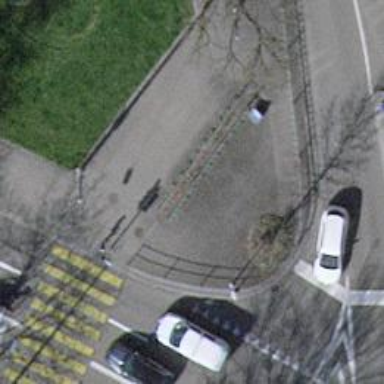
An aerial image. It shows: Bicycle parking facility.